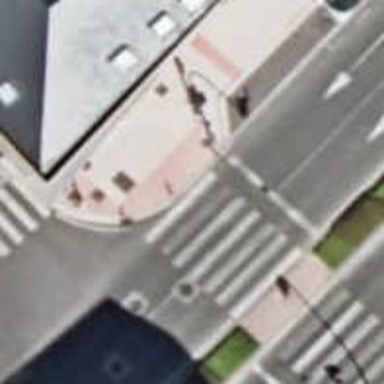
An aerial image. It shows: Road crossing with traffic signals.